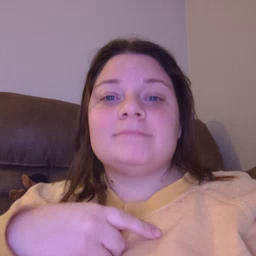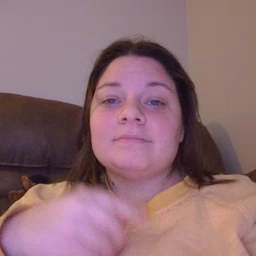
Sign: elephant